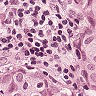
Metastatic tissue present: yes